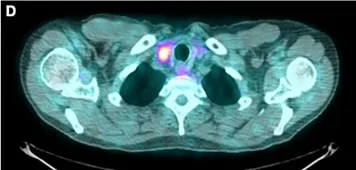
Representative images from patients in this case series. (D) PET/CT imaging demonstrating significant improvement within known right paratracheal nodes.
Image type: radiology (pet)